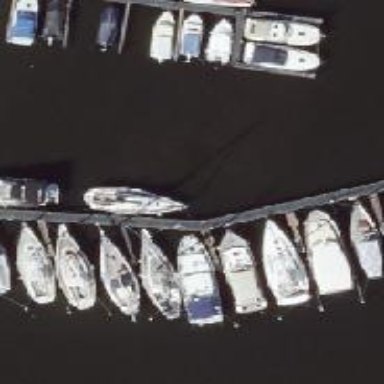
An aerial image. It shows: Man-made pier.